Question: I am trying to find line-meshgrid intersections without sorting. Here is the figure:

- - -
I'd like to get an array of all intersections in either ascending or descending order, based on the distance from each point to either the starting point (x0,y0), or the end point (xN,yN).
'(x0 y0), (x1,y1),(x2,y2)..., (xN,yN):' acceptable
'(xN yN), (xN-1,yN-1),(xN-2,yN-2)..., (x0,y0)': acceptable.
'(x0 y0), (x3,y3),(x1,y1)..., (xN,yN)': not acceptable.
I understand I can at least calculate each intersection with a for loop, but I don't know how to save the intersections with the order motioned above without sorting (bubble ex.). Say, I start from (x0,y0), then which way to go to find my first intersection? Particularly, should I go along x direction, or should I go along y direction, so that I can hit my first intersection? And how about the next move to my second one?
I figure is there anyway to do it in a "natural" geometry way? The slope (assuming the line is not vertical) of the line is known, and the meshgrid is known, so is there any trick we can play here? Thanks a lot
What if I'd like to do all the intersections in parallel? Say, in CUDA.
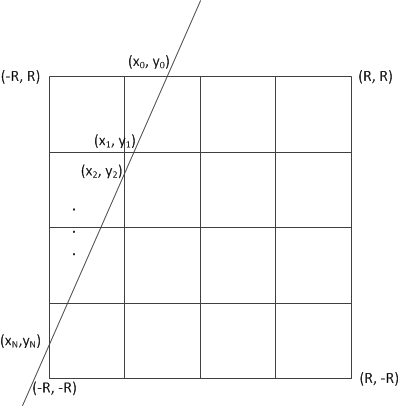
Answer: Assuming a unit tile size, the coordinates of the intersections are found at 'x = i' and 'y = j' respectively, for increasing indexes.
Using the parametric line equation 'x = X + t U, y = Y + t V', the intersections occur at 't = (i - X) / U' and 't = (j - Y) / V', which we rewrite 'U V t = V (i - X)', 'U V t = U (j - Y)', for convenience.
These two sequences are naturally sorted, they follow two arithmetic progressions of common differences 'V' and 'U' and initial indexes 'i = Ceil(X)', 'j = Ceil(Y)'. Then what you need to do is a merge of the two sequences.
'''
# Initialize
i= Ceil(X), j= Ceil(Y)
Tx= V (i - X), Ty= U (j - Y)
# Loop until the final point
while i < XX and j < YY:
# Move to the next intersection
if Tx + V < Ty + U:
Increment i, Tx+= V
elif Tx + V > Ty + U:
Increment j, Ty+= U
else:
Increment both i and j, Tx+= V, Ty+= U
'''
The second coordinate of an intersection is found from the relevant value of 'T'.